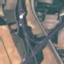
Label: Highway